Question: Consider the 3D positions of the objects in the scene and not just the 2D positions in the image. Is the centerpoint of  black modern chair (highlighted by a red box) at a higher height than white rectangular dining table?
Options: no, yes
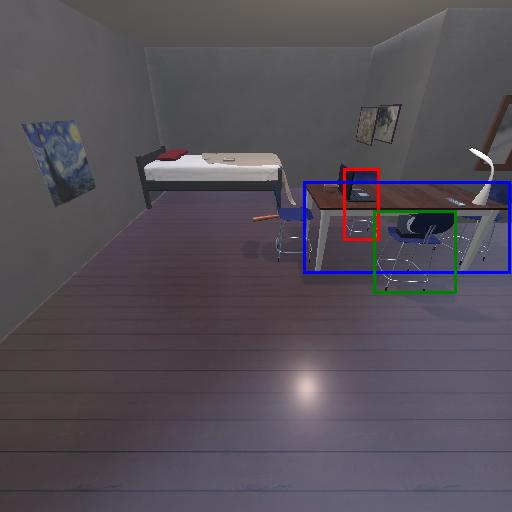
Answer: no